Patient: sex F, age 62
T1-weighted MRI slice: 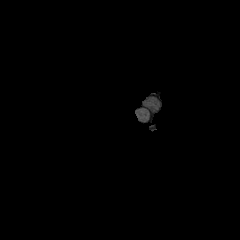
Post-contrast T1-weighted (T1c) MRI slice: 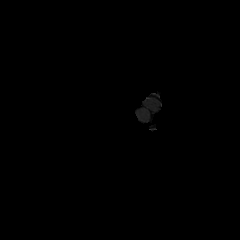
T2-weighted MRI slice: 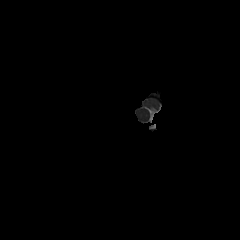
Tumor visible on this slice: no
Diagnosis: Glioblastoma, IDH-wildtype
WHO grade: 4